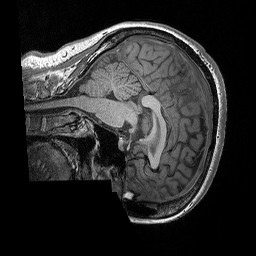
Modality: T1w
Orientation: sagittal
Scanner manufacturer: siemens
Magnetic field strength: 3 T
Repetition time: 2.3 s
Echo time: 0.00298 s